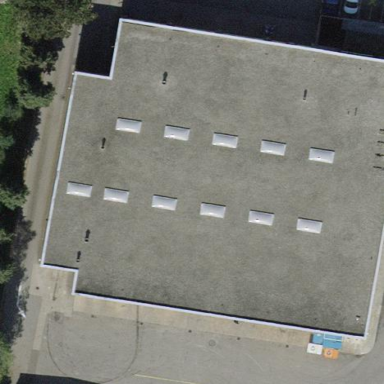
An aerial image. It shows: Industrial building.